Aerial crown-view tile of a tropical tree (Barro Colorado Island, Panama), acquired 20250124:
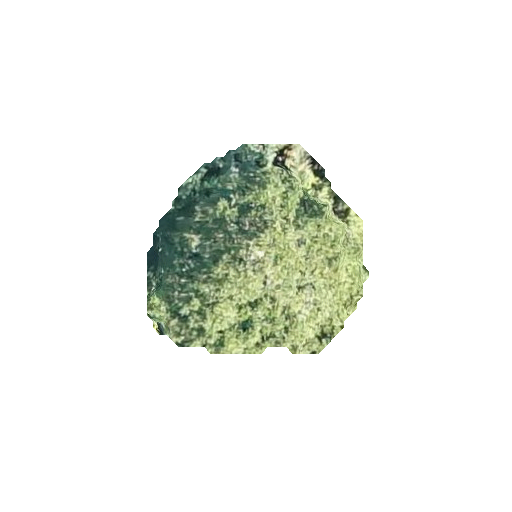
Species: Alseis blackiana
GBIF accepted scientific name: Alseis blackiana
Crown area: 54.243 m²